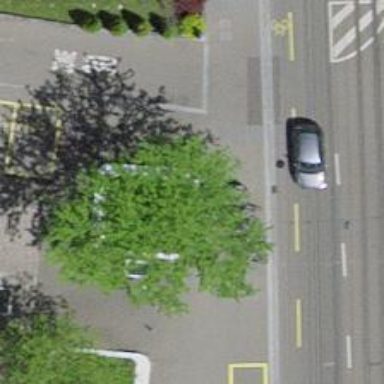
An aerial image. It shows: Bicycle parking facility.